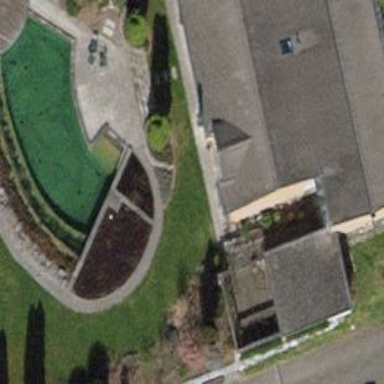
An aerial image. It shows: Swimming pool located in leisure land.